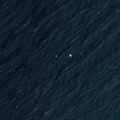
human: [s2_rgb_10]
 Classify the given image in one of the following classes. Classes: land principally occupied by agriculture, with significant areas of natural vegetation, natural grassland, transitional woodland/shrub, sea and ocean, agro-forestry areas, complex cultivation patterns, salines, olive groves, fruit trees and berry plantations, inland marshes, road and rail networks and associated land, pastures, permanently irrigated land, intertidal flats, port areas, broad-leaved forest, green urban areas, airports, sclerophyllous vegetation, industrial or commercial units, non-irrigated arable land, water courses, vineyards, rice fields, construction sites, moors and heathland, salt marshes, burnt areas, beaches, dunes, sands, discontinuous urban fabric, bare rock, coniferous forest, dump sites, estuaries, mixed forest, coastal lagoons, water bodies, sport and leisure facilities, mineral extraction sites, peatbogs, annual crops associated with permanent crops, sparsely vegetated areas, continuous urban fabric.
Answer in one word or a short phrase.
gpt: sea and ocean